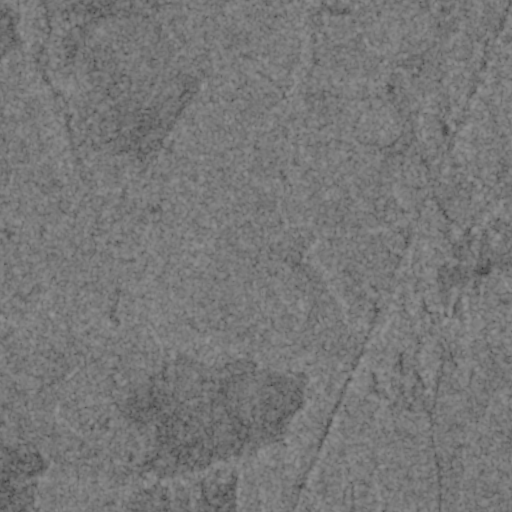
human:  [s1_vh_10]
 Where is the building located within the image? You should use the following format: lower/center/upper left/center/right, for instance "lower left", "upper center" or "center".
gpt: The building is located in the right of the image.
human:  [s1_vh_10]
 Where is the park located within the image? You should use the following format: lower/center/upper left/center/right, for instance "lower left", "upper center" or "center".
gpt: There is no park in the image.

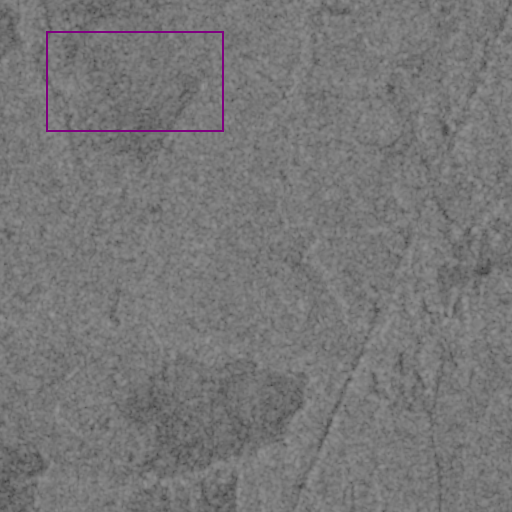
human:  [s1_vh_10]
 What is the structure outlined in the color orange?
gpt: There is no orange outline.
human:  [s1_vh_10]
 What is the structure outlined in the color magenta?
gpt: There is no structure outlined in magenta.